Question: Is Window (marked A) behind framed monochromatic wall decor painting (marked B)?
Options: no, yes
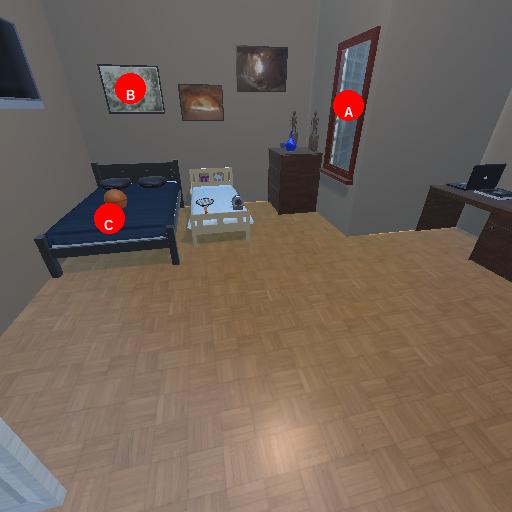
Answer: no